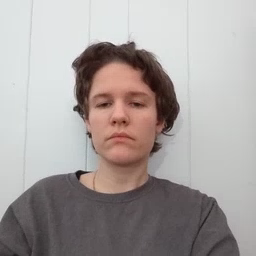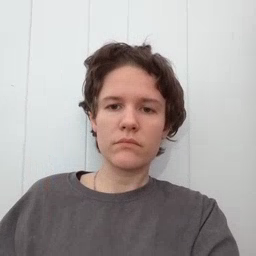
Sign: beside